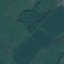
Land use / land cover: Pasture